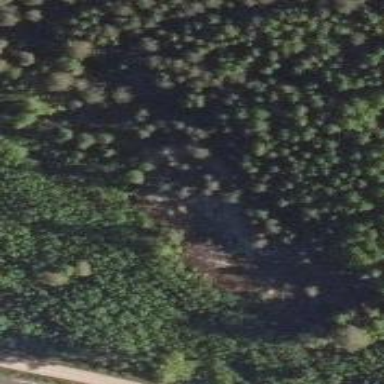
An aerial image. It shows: Cliff in nature.